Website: ulta-beauty
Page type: customer-info-address
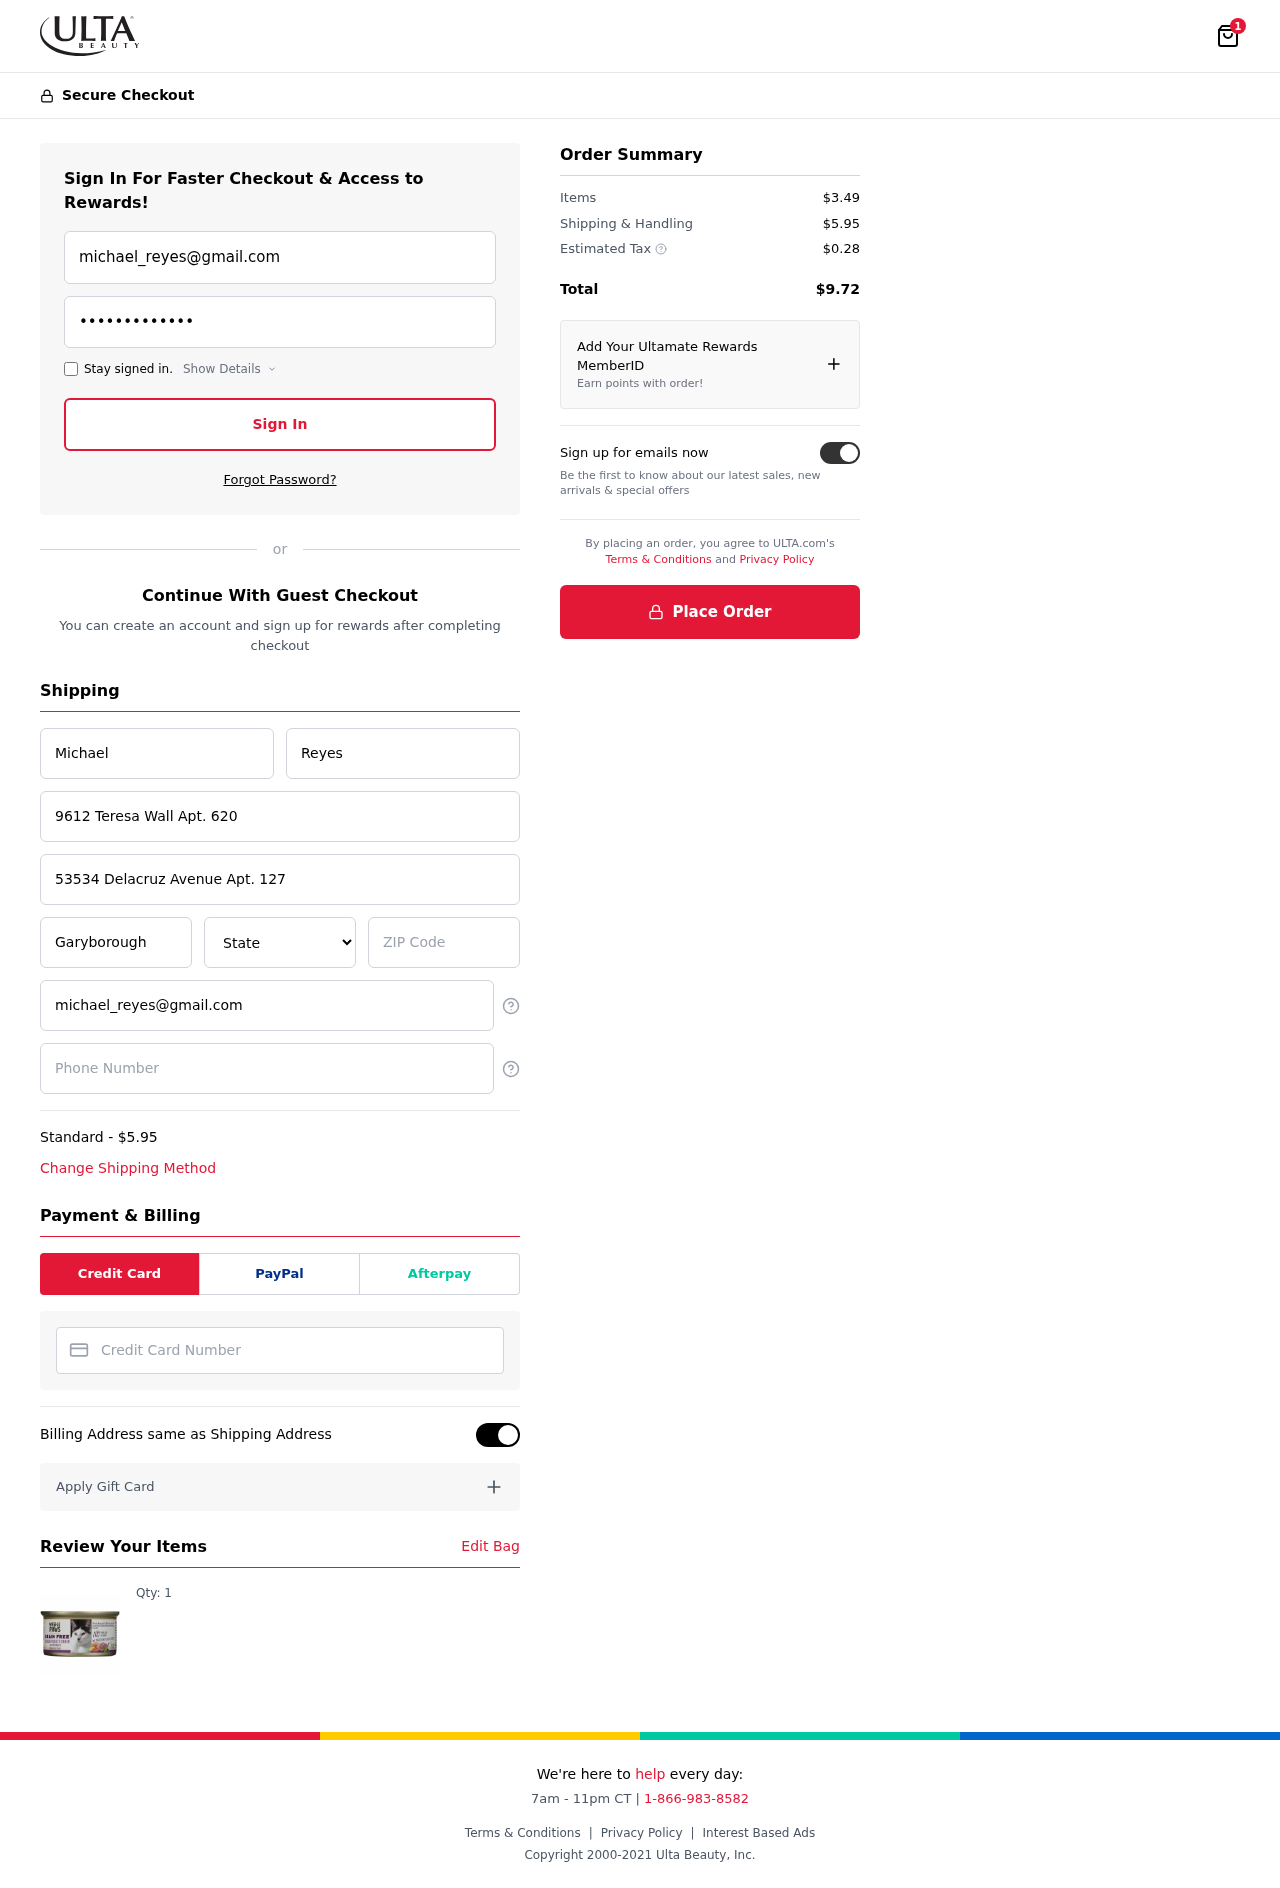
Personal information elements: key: PII_CARD_NUMBER
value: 3485 4114 5478 883
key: PII_CITY
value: Garyborough
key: PII_EMAIL
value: michael_reyes@gmail.com
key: PII_FIRSTNAME
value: Michael
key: PII_LASTNAME
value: Reyes
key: PII_PHONE
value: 4762024442
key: PII_POSTCODE
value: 72455
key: PII_STATE
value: Virginia
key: PII_STREET
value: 9612 Teresa Wall Apt. 620
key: PII_STREET2
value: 53534 Delacruz Avenue Apt. 127
Product elements: key: PRODUCT1_QUANTITY
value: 1
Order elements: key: ORDER_NUM_ITEMS
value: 1
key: ORDER_SHIPPING_COST
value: $5.95
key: ORDER_ITEMS_TOTAL
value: $3.49
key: ORDER_SHIPPING_COST2
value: $5.95
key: ORDER_TAX
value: $0.28
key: ORDER_TOTAL
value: $9.72